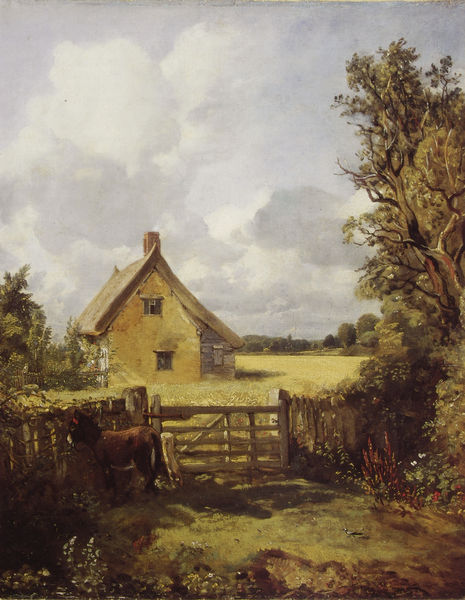
Titel: A Cottage in a Cornfield
Künstler: John Constable
Standort: London
Institution: Victoria & Albert Museum
Schlagwörter: baum, blau, blätter, gemälde, himmel, laub, schatten, weiß, wolken, bäume, gelb, grün, landschaft, ocker, äste, blumen, braun, fenster, grau, hintergrund, holz, schwarz, dach, gras, haus, rasen, rot, weg, wiese, wolke, zaun, malerei, stein, bild, öl, ast, einsamkeit, feld, felder, ferne, gräser, horizont, natur, strauch, weide, weite, zweige, büsche, einsam, gatter, gebüsch, gitter, hütte, sträucher, land, pflanzen, esel, kamin, pferd, pony, schornstein, schuppen, garten, bewölkt, blesse, hellblau, sommer, ruhe, acker, getreide, hafer, korn, mittag, weizen, verlassen, kuh, bauernhof, idylle, häuschen, tor, reetdach, strohdach, idyll, landhaus, bauernhaus, stauden, weidezaun, grundstück, kate, verschlossen, gürn, wolkenhimmel, behausung, einsiedler, angebunden, olken, abgeschiedenheit, elster, unwettter, gatter u, schwüle, vegetaion